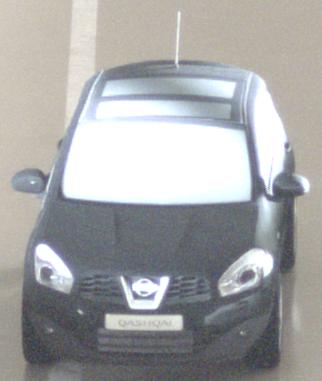
Make: Nissan
Model: Qashqai 1.6
Detailed model: Qashqai (J10)
Model produced from: 2010/03
Model produced until: 2010/08
Doors: 5
Color: black
Road condition: wet road
Daytime: midday
Contrast: medium contrast